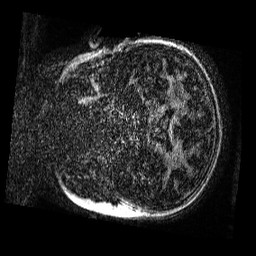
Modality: MP2RAGE
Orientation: coronal
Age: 9
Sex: male
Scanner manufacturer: siemens
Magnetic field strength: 3 T
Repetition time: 4 s
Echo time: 0.00299 s